Question: I am following <URL> on establishing the ssh communication.
Everything goes fine until I get to:

I have no idea what the first step means. I have no '.hg' folder and if I create one using 'hg init', there is no 'hgrc' file in it.
I came to a new location and I want to repositories from using to start working.
Also I have no idea what is meant by . It does not appear in the previous text.
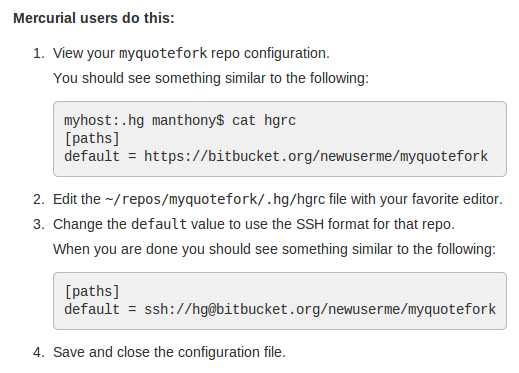
Answer: If you simply just want to clone an existing repository from Bitbucket using SSH instead of HTTPS, that is quite simple. From the command line on your local computer (where you want the repository cloned to), write the following command:
'''
hg clone ssh://hg@bitbucket.org/claims/nodatime
'''
You will now have the repository cloned to the folder. And inside the nodatime folder, you should also have a folder containing a file with the content described in point 3 in your question.
I haven't read the tutorial you're following, but point 1 expects that you've already cloned an existing repository. The folder is created when you initialize/clone a repository. The file inside this folder is however created when you an existing repo (and not when you just initialize one), which is probably why you didn't see it.